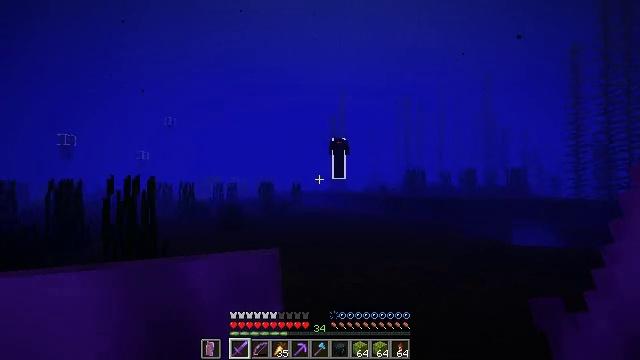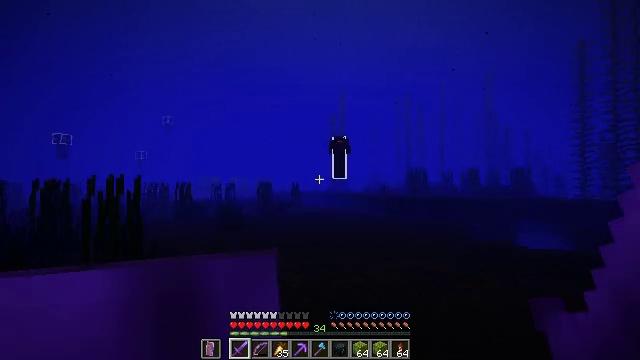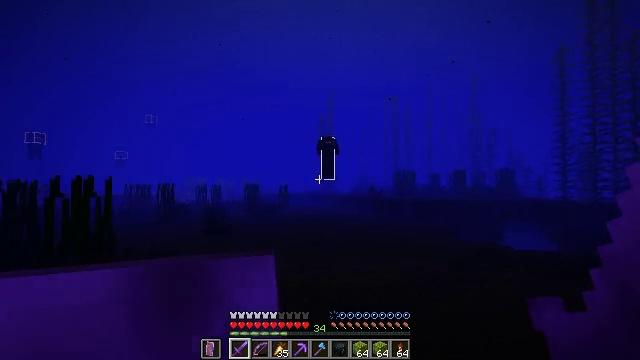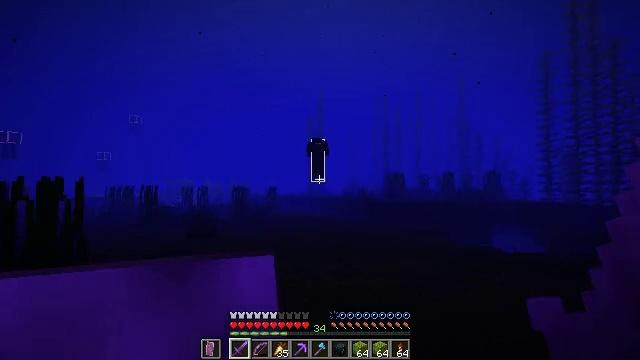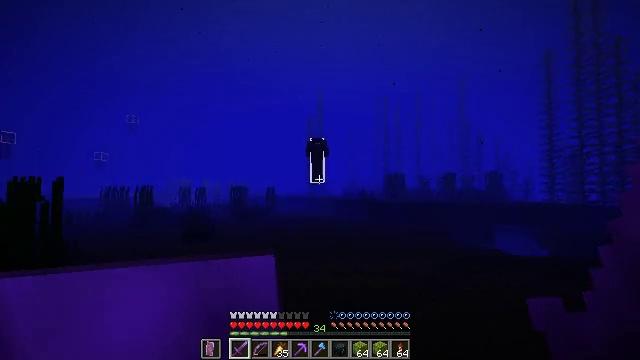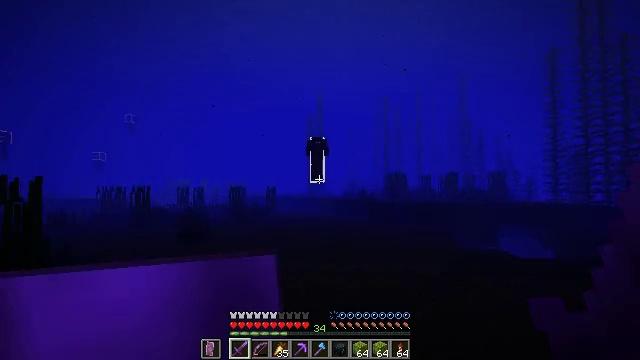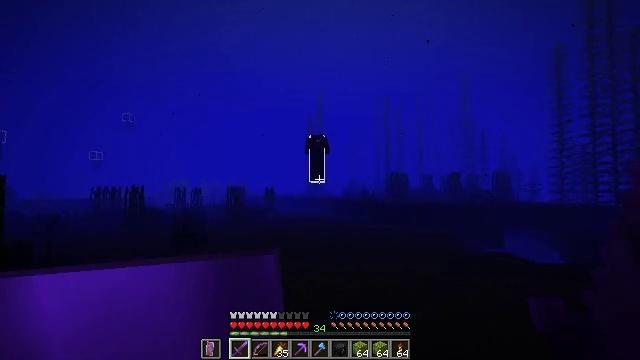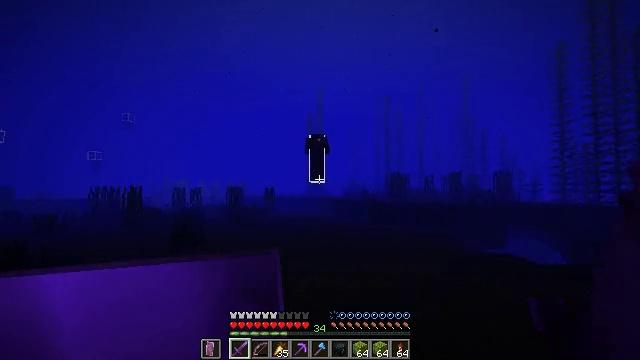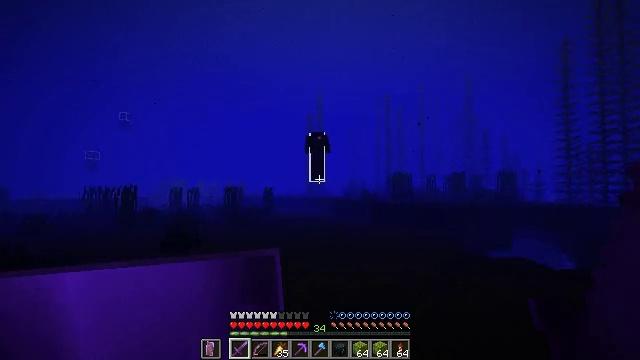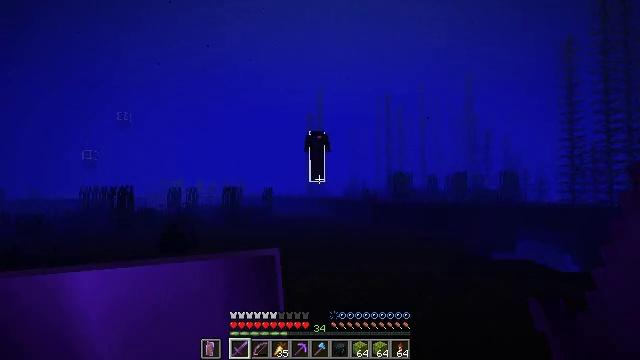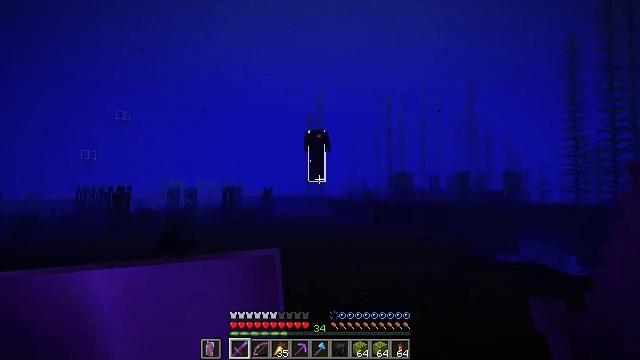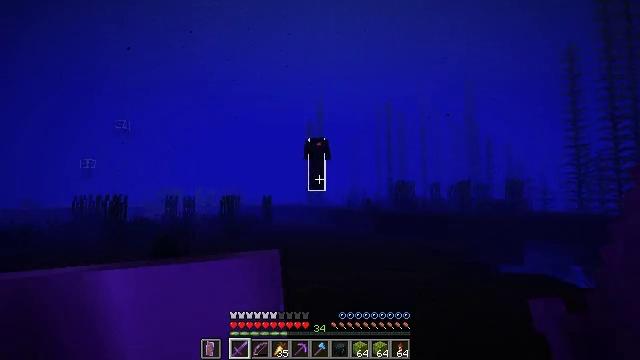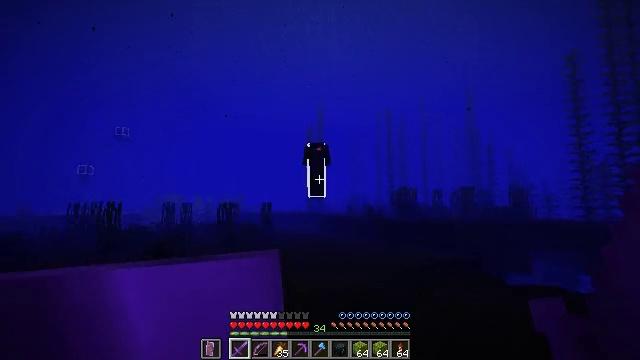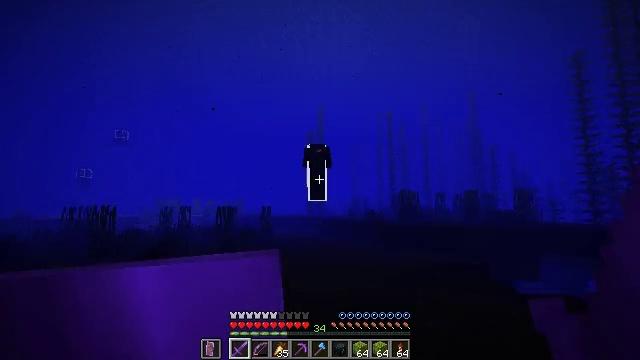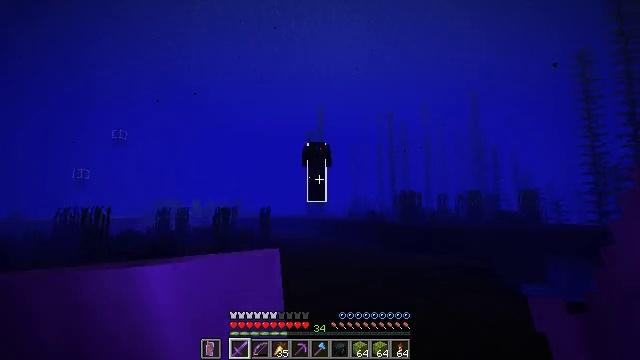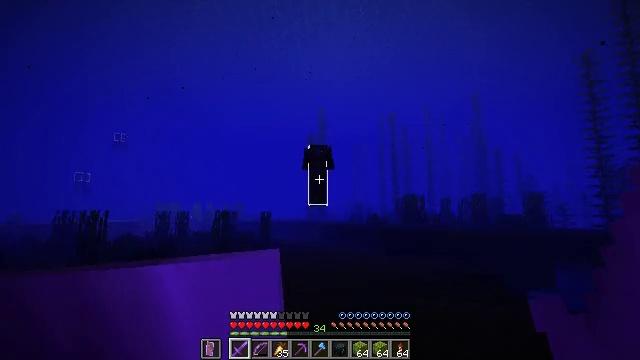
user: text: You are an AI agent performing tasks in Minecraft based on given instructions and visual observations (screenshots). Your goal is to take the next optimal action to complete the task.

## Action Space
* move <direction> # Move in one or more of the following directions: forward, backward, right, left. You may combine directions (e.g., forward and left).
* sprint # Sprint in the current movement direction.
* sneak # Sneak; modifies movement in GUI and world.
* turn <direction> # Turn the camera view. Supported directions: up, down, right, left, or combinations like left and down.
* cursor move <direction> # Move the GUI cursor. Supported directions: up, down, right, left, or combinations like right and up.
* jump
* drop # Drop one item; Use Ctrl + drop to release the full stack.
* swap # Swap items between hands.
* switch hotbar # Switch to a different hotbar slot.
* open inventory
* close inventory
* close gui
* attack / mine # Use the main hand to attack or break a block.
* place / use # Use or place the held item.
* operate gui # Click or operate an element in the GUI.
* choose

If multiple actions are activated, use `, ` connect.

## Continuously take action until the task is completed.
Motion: motion action
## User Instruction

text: Hunt the drowned.
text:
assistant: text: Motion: move forward, sprint
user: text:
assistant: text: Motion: move forward, sprint, turn right
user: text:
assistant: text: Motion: move forward, sprint, turn right
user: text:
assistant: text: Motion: move forward, sprint
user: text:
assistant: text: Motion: move forward, sprint
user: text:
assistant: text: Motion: move forward, sprint
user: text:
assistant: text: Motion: move forward, sprint
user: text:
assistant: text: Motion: move forward, sprint
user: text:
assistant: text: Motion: move forward, sprint
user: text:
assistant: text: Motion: move forward, sprint
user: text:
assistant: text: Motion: move forward, sprint, turn up
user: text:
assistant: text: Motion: move forward, sprint, turn up
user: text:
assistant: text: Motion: move forward, sprint
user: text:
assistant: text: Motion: move forward, sprint
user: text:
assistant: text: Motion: move forward, sprint
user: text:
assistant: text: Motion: move forward, sprint
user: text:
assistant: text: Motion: move forward, sprint
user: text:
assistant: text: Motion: move forward, sprint
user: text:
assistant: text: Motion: move forward, sprint
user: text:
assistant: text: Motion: move forward, sprint
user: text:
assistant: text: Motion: move forward, sprint
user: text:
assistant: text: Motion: move forward, sprint
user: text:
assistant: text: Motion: move forward, sprint
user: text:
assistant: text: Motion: move forward, sprint
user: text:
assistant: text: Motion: move forward, sprint
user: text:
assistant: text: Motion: move forward, sprint
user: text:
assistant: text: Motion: move forward, sprint
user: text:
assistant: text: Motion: move forward, sprint
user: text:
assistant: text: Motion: move forward, sprint
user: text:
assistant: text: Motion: move forward, sprint